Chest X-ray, PA view. Patient: 58 years old, sex M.
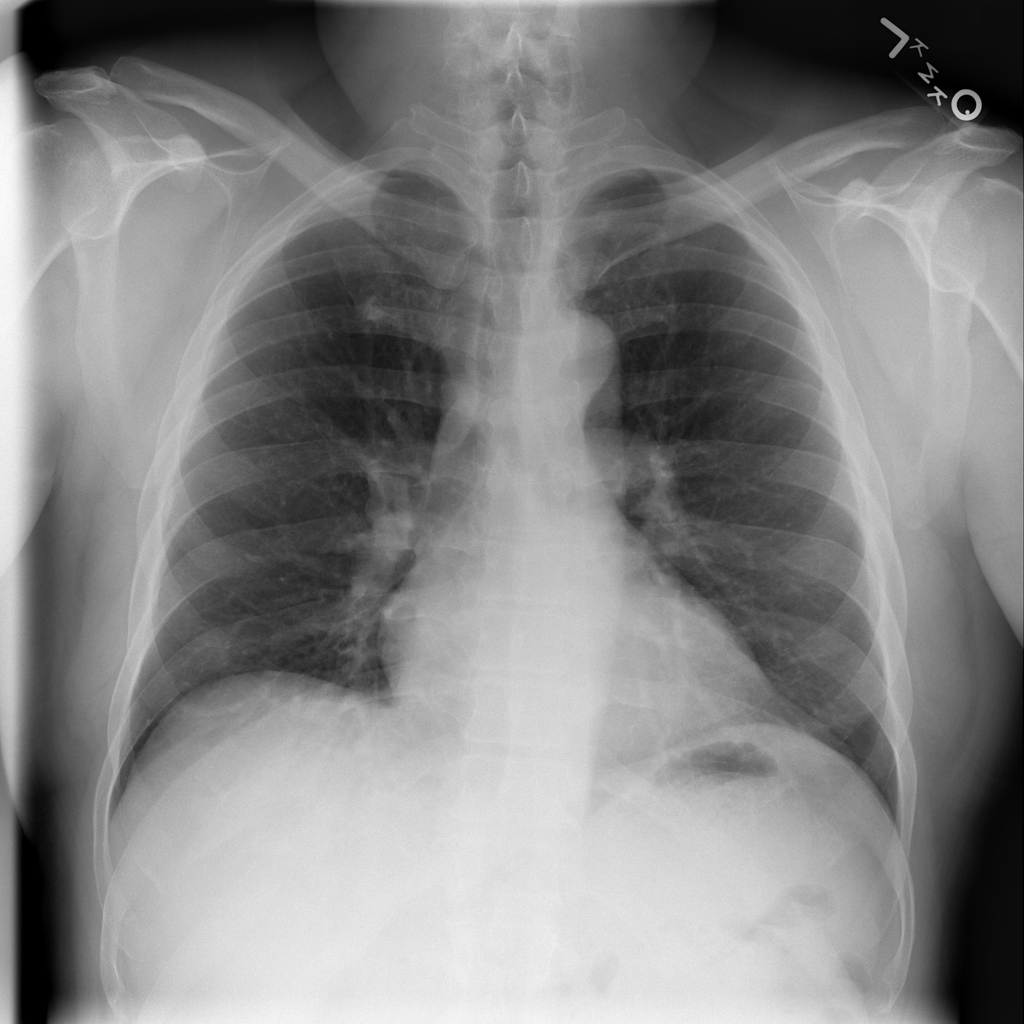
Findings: No Finding